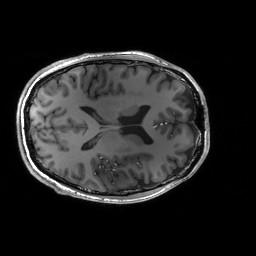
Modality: T1w
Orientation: axial
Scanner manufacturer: siemens
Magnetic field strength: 6.98 T
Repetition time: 1.7 s
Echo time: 0.00201 s